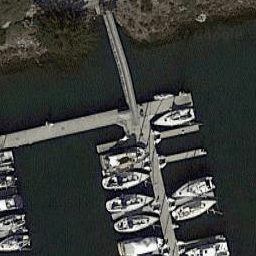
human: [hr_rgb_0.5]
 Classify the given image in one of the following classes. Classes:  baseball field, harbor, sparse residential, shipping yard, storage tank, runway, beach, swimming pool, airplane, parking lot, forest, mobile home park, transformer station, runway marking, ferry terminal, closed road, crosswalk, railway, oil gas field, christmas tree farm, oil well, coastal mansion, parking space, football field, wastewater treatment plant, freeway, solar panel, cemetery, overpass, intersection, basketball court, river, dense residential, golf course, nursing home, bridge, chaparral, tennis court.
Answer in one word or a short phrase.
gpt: harbor